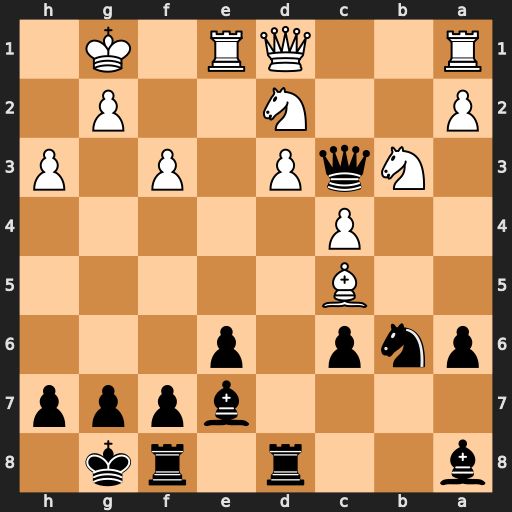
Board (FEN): b2r1rk1/4bppp/pnp1p3/2B5/2P5/1NqP1P1P/P2N2P1/R2QR1K1
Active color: b
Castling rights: -
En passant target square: -
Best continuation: Bxc5+ Nxc5 Qd4+ Kh1 Qxc5